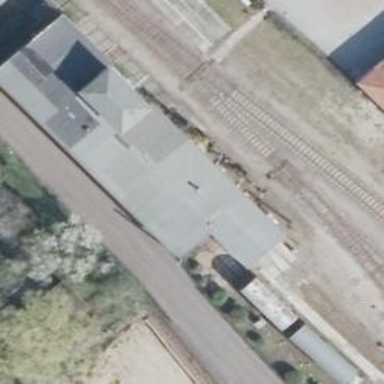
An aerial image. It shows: Engine shed building located next to railway.